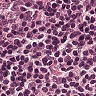
Metastatic tissue present: no